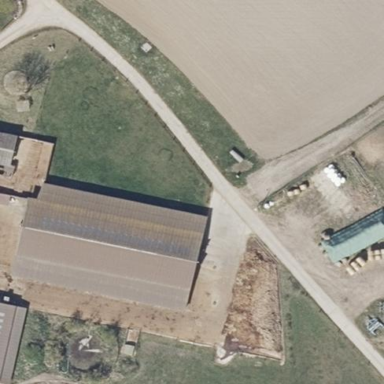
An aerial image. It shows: Farm auxiliary building.